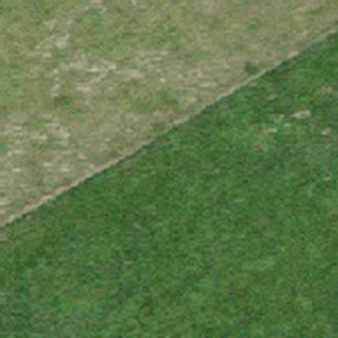
Label: other